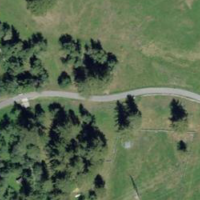
EUNIS habitat code: 24
Species observed at this site:
Adenostyles alliariae